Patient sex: M
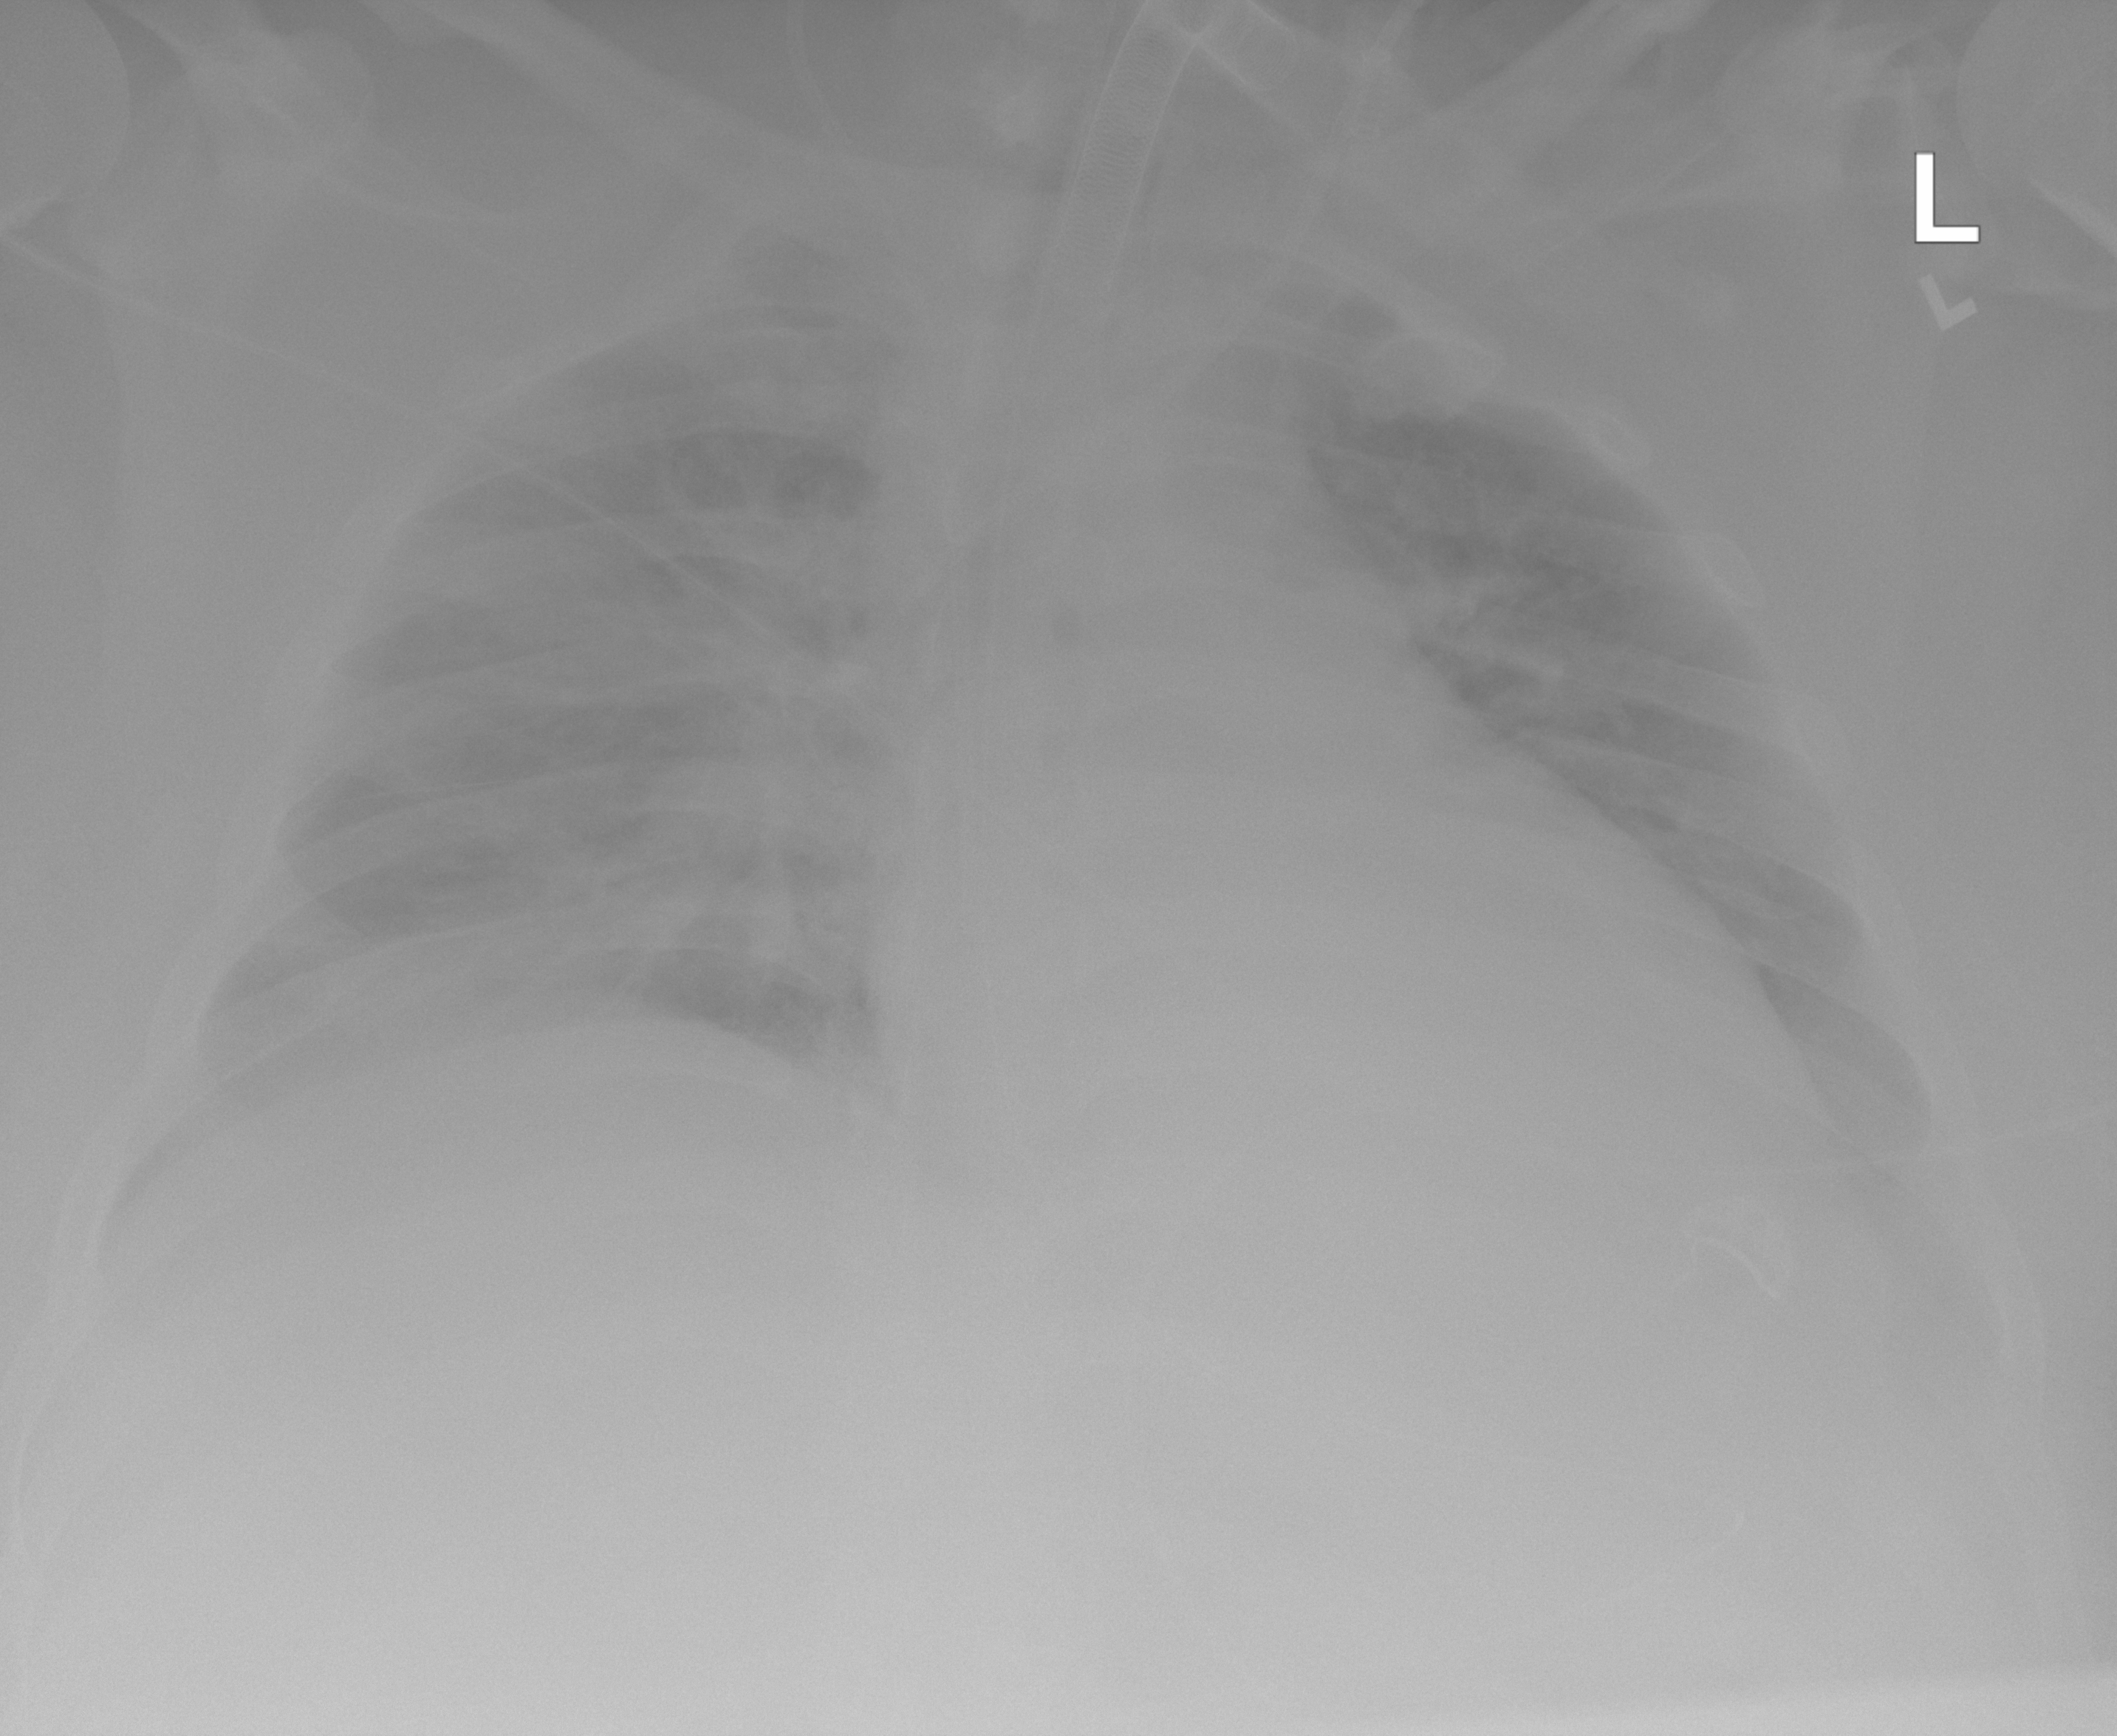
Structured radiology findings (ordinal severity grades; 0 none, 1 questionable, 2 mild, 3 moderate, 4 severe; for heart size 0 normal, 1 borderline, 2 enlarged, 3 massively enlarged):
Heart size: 2
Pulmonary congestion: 2
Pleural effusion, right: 2
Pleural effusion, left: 2
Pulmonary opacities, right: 3
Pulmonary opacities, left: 1
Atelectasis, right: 2
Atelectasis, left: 2